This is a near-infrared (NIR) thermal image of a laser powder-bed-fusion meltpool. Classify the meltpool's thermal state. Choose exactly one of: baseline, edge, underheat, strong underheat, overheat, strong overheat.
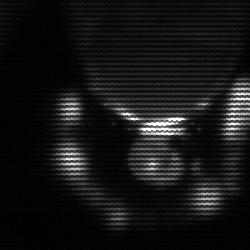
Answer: edge